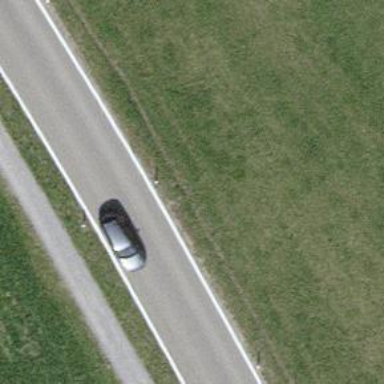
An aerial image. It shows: Unclassified road with asphalt surface.